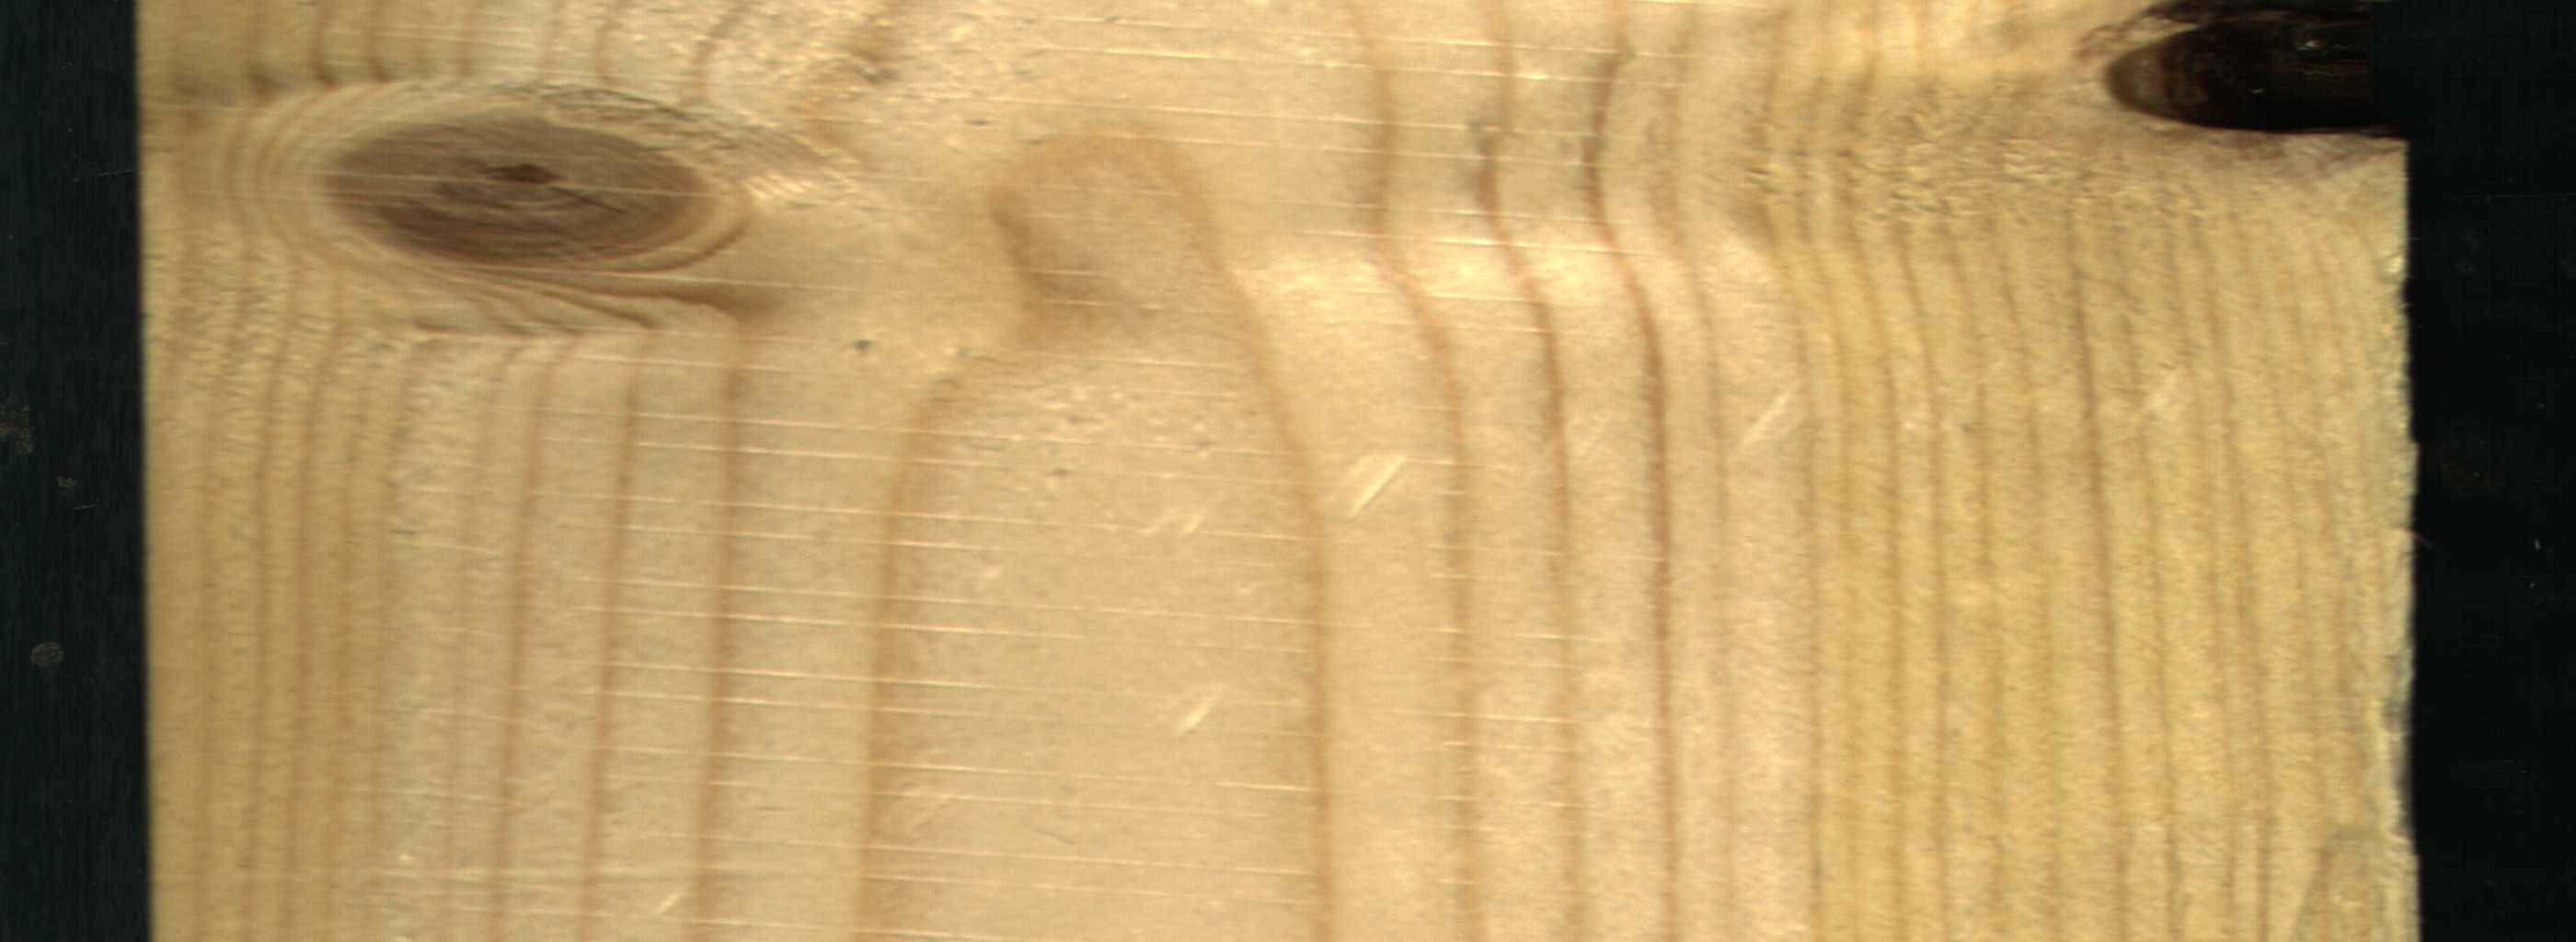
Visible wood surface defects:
Knot_missing
Live_Knot